Aerial crown-view tile of a tropical tree (Barro Colorado Island, Panama), acquired 20250217:
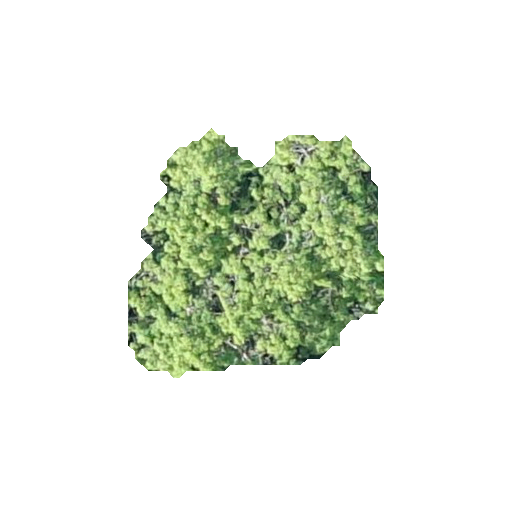
Species: Sterculia apetala
GBIF accepted scientific name: Sterculia apetala
Crown area: 71.803 m²